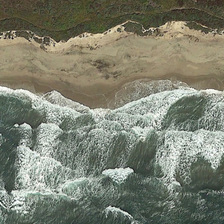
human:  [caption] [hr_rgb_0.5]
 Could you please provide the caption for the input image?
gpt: white waves in green ocean is near yellow beach and green trees .

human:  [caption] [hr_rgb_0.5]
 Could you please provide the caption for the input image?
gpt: white waves in green ocean is near yellow beach and green trees .

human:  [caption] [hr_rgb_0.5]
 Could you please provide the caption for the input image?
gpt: white waves in green ocean is near yellow beach and green trees .

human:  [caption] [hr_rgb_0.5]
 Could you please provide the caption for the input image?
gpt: white waves in green ocean is near yellow beach and green trees .

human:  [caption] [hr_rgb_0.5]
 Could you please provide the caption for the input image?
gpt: white waves in green ocean is near yellow beach and green trees .